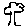
Label: tree